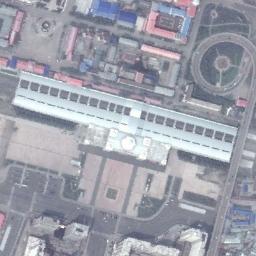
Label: railway_station